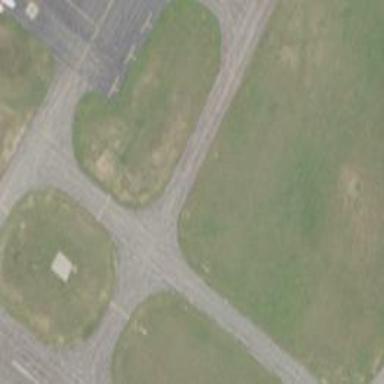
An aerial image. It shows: View of taxiway at the airport.